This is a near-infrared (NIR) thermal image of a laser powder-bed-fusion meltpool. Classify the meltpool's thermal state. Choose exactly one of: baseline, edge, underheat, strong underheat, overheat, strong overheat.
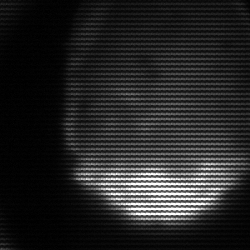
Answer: edge